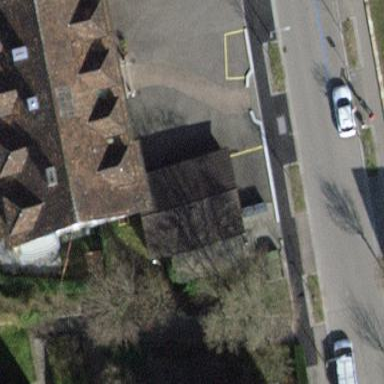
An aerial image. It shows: Group of garages.